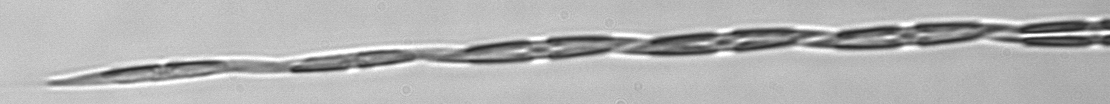
Label: Pseudo-nitzschia